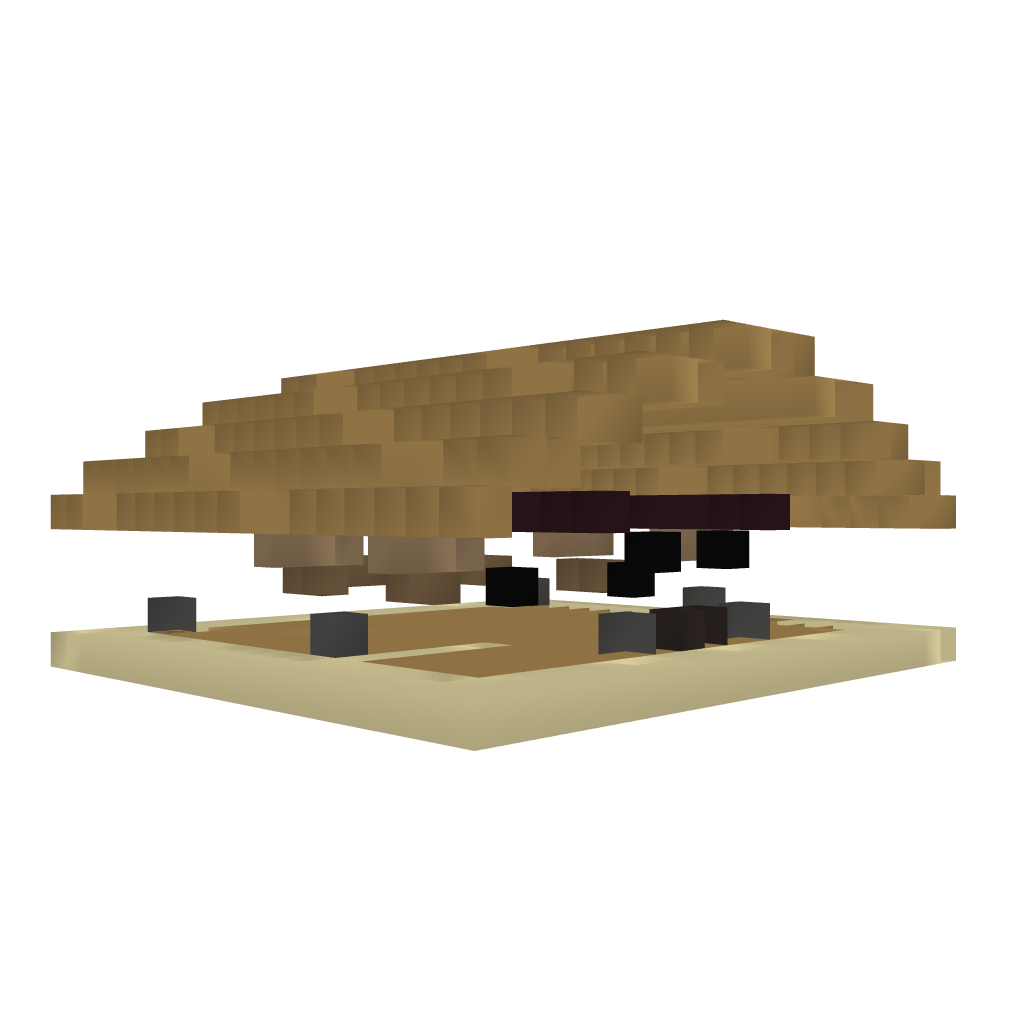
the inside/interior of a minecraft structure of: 4-horse Stable